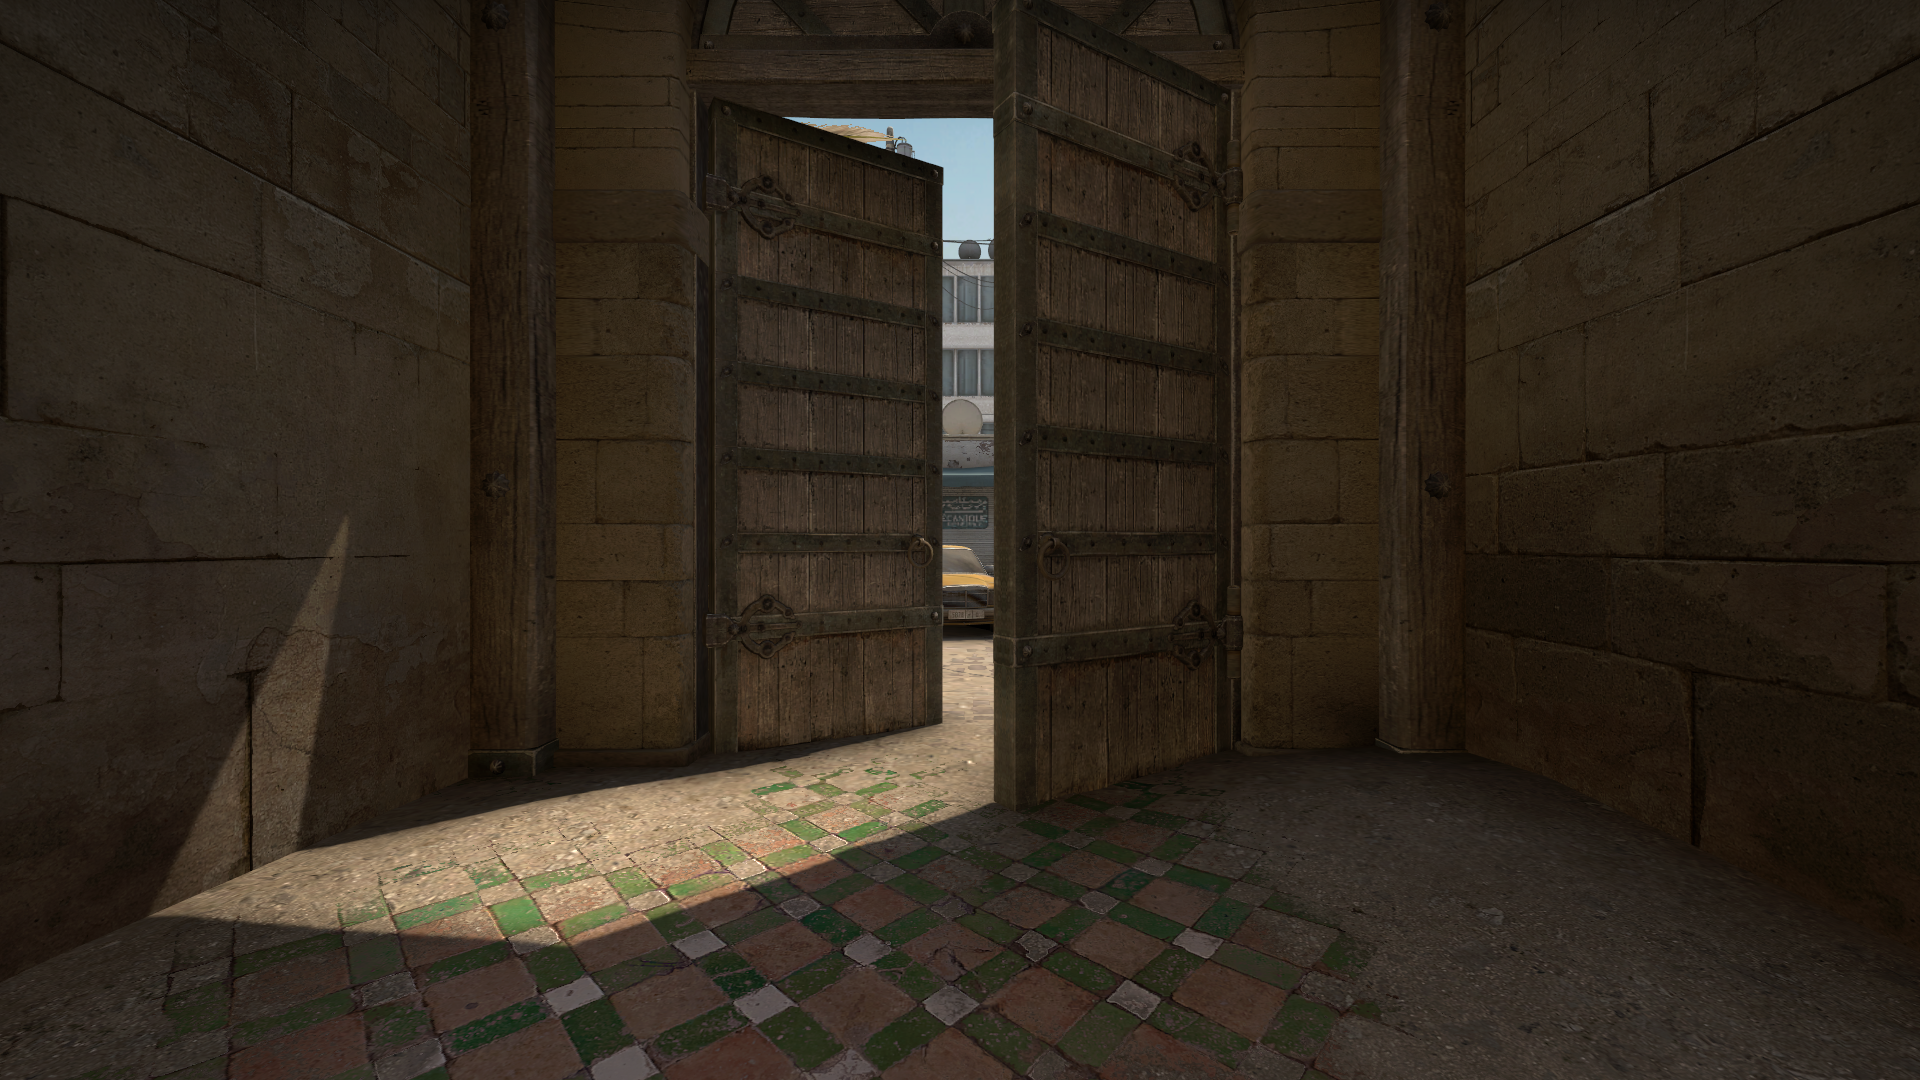
Map: de_dust2